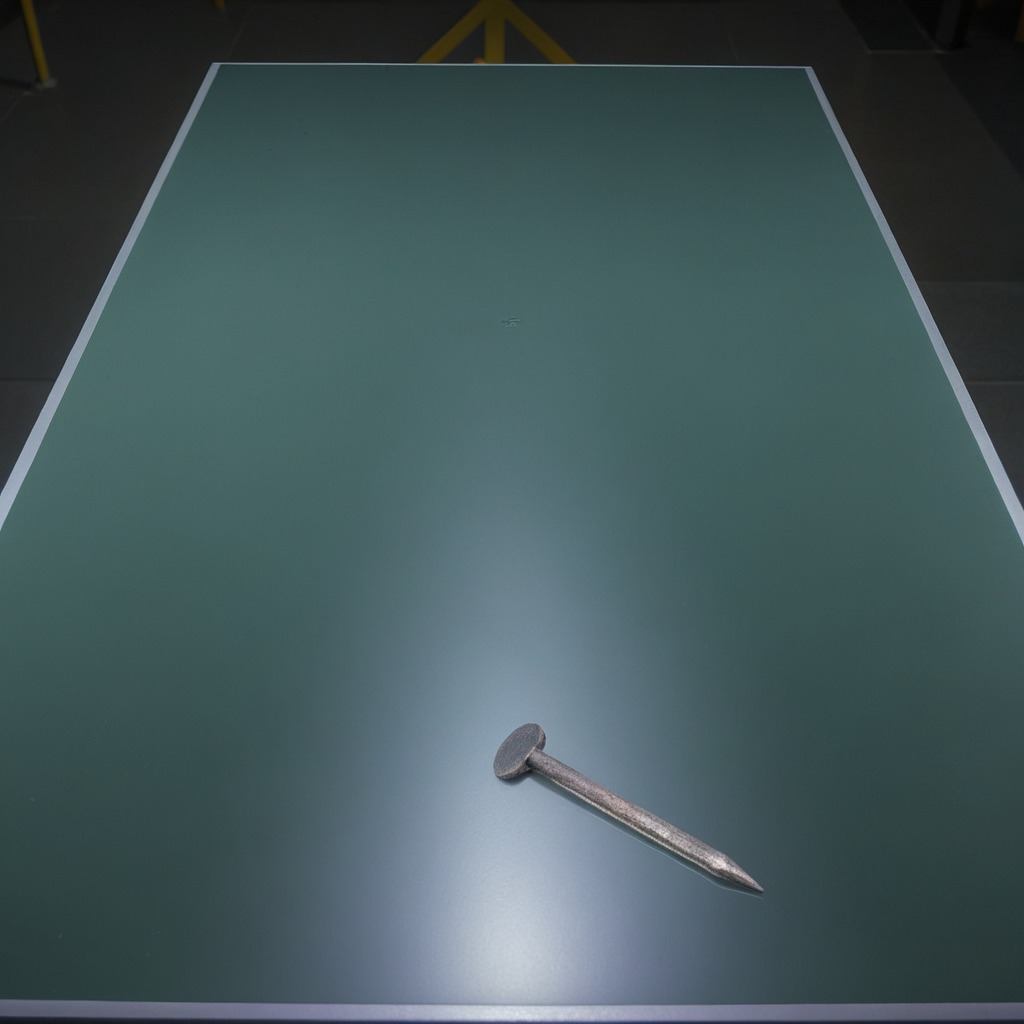
An iron nail is lying on the table in the railway signal maintenance room.